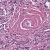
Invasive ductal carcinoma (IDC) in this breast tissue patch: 1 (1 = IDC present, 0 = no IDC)